Question: Normally, to switch internet between SIM cards I do 2 things: choose a SIM card in "Data conn." dialog and then do the same in "Enable 3G" dialog.
I want an app to quickly do both things, but I couldn't find such on Play. There's an example for a uni-SIM phone: <URL>'. There should be a similar method for what I need.
I hope it's not a spicific 'Zopo' stuff, but even if so, Is there a way to debug the settings menu to see what API is called?

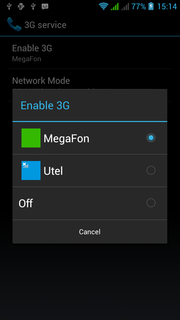
Answer: Dual SIM cards is not natively supported by Android. This is done possible by modifications that the hardware manufacturer does.